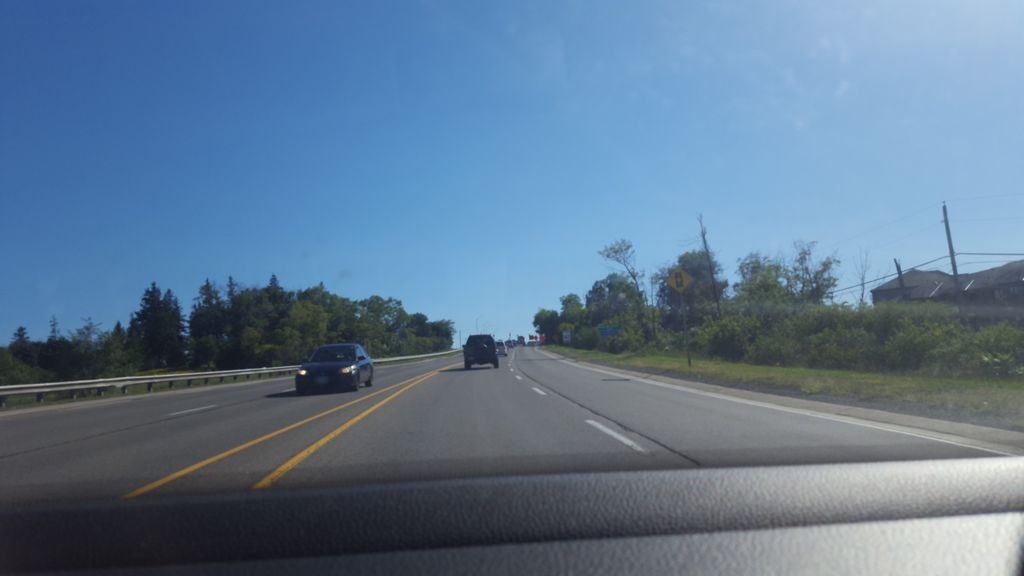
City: hamilton